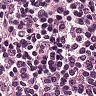
Metastatic tissue present: no